Brain MRI, t1w sequence, axial 2D slice.
Patient: age 42, sex F, weight 95 kg, height 1.95 m
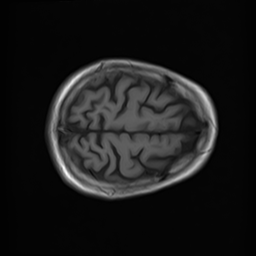